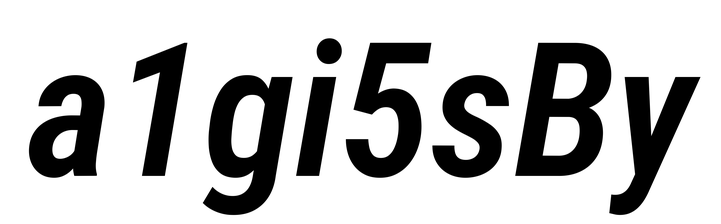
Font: Roboto-Italic_Condensed_SemiBold_Italic